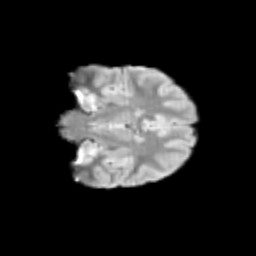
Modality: T2w
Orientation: coronal
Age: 9
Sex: female
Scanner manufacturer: siemens
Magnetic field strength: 3 T
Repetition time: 3.8 s
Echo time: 0.07 s